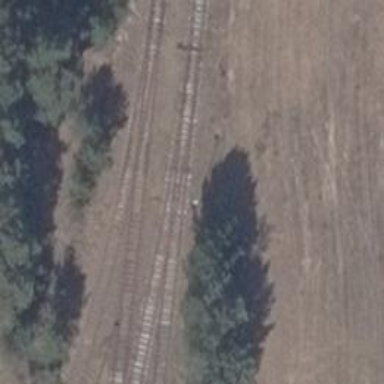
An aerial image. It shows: Rail spur service.